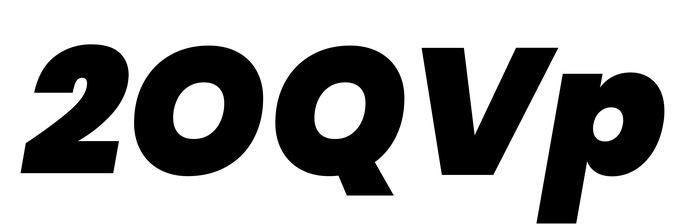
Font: Poppins-BlackItalic